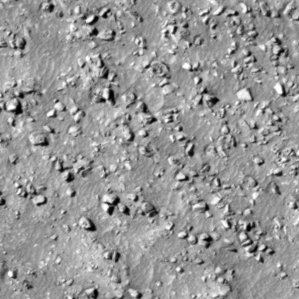
Label: non_frost